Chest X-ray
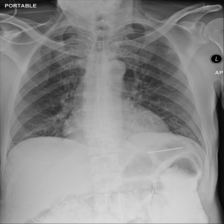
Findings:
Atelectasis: negative
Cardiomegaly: negative
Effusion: negative
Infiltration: negative
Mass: negative
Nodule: negative
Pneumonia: negative
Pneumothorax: negative
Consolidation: negative
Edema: negative
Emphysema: negative
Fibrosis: negative
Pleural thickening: negative
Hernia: negative